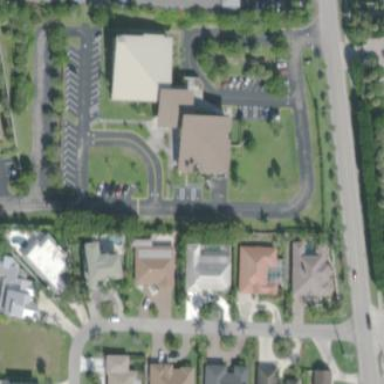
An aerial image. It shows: Beautiful church building.